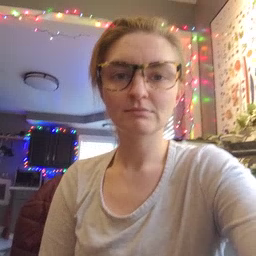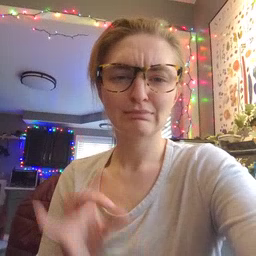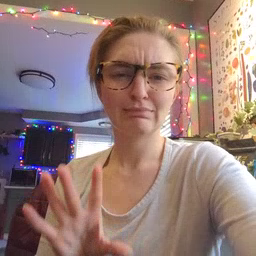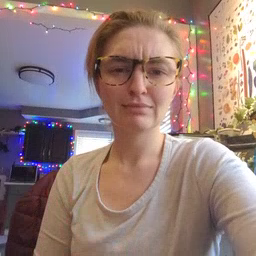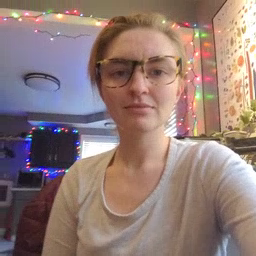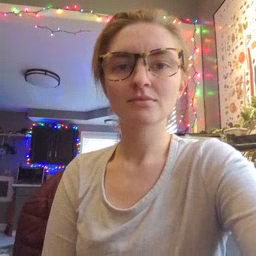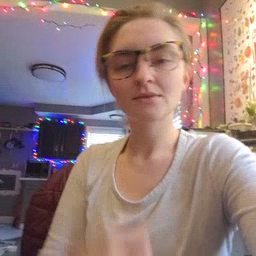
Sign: yucky